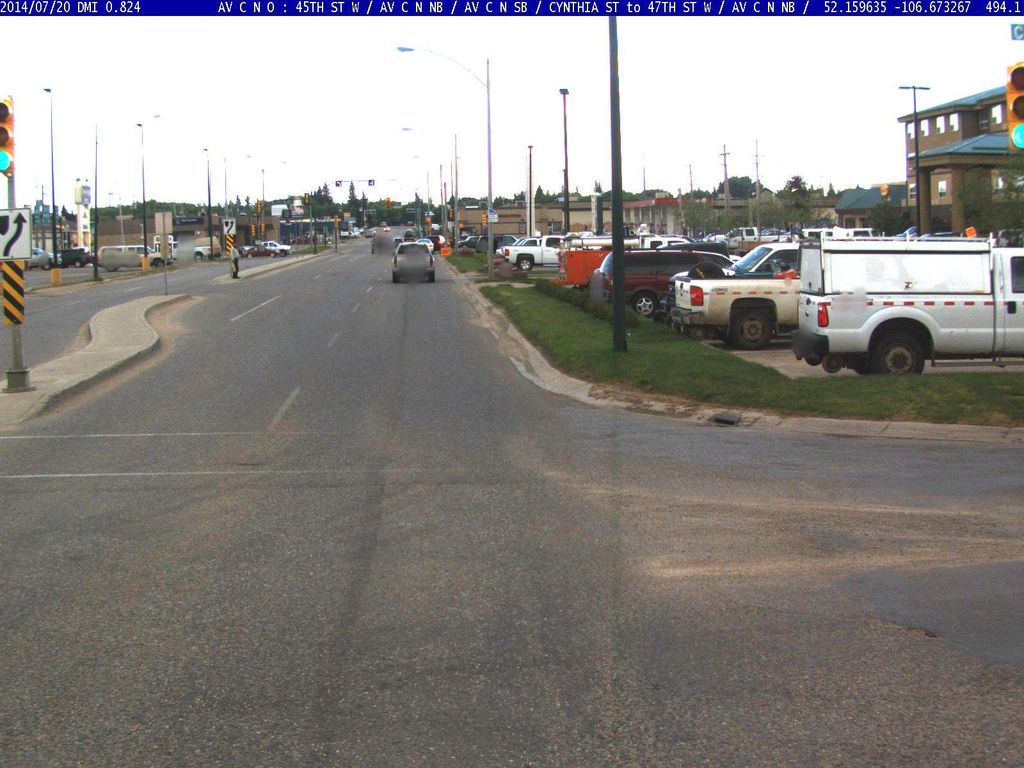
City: saskatoon